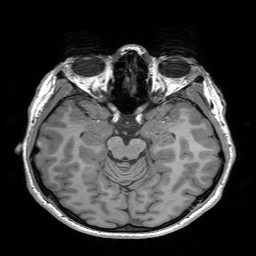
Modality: T1w
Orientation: coronal
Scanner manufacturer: siemens
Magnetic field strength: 3 T